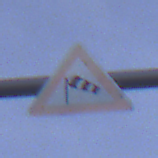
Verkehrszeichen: SeitenwindVonLinks
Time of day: SunriseSunset
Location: Outdoor (Suburban)
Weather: PartlyCloudy
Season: NotSpecified
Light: Natural